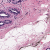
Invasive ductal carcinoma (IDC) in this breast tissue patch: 0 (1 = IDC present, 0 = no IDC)